Field crop: maize
Growth stage: 2
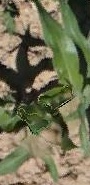
Species: maize